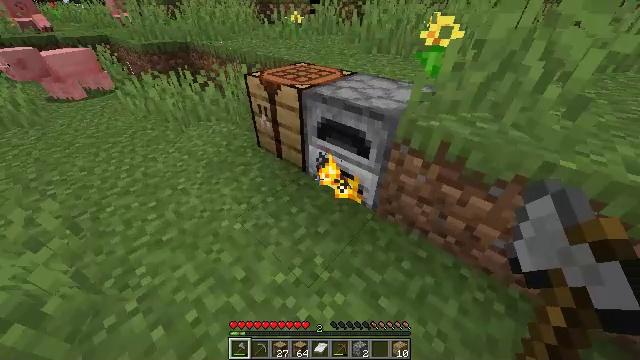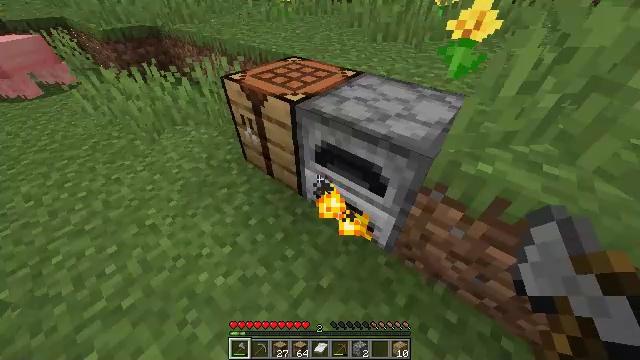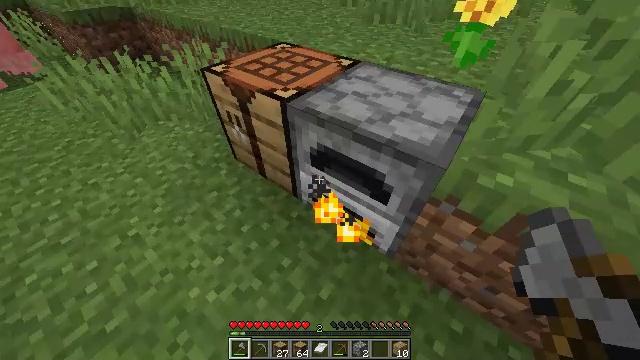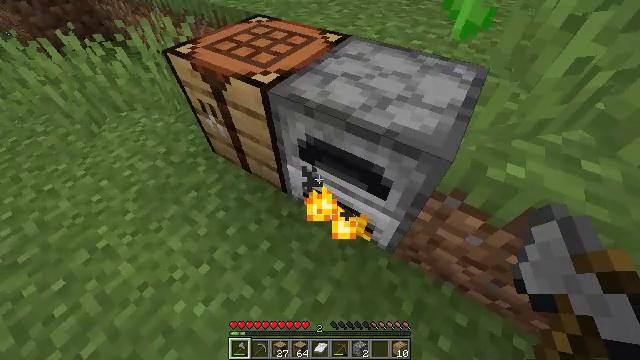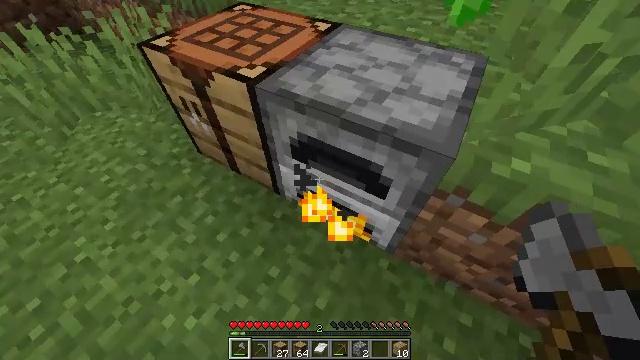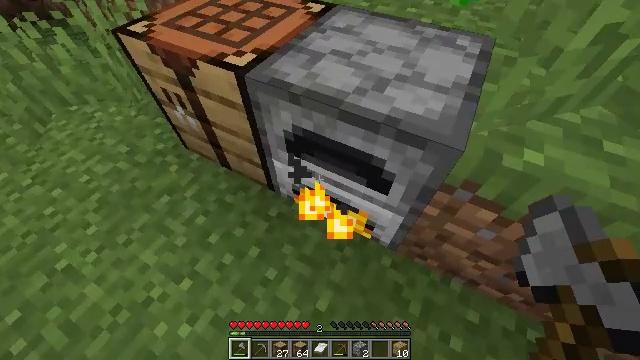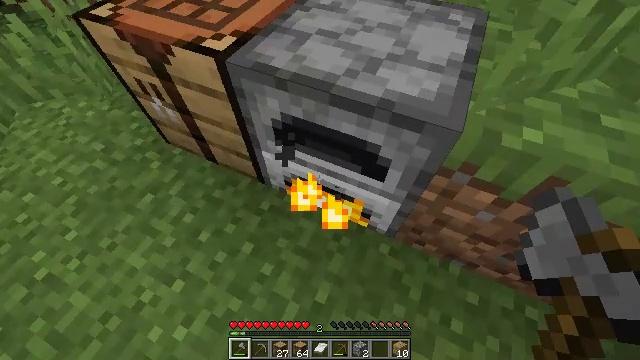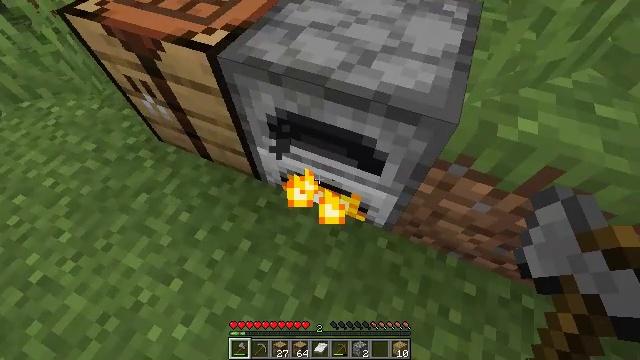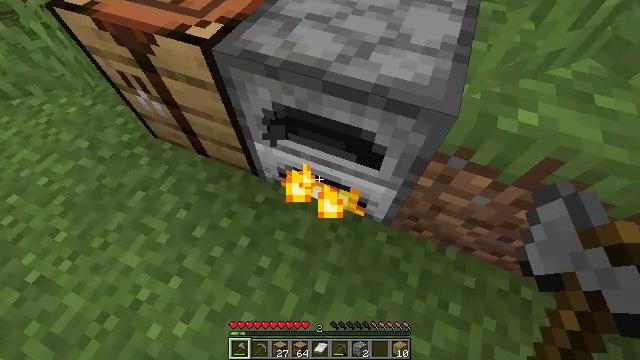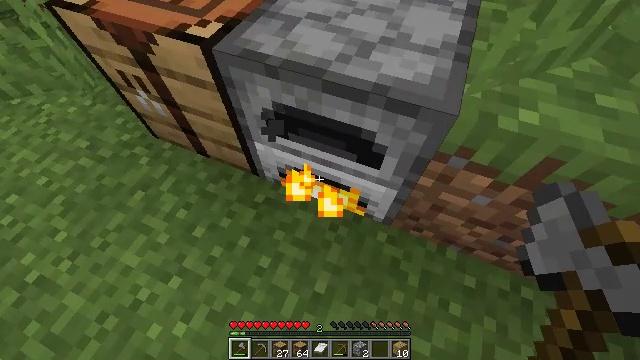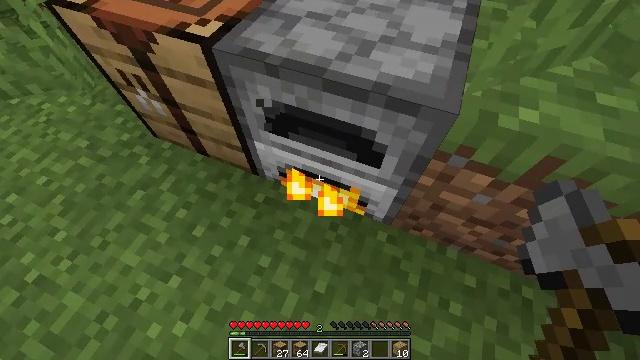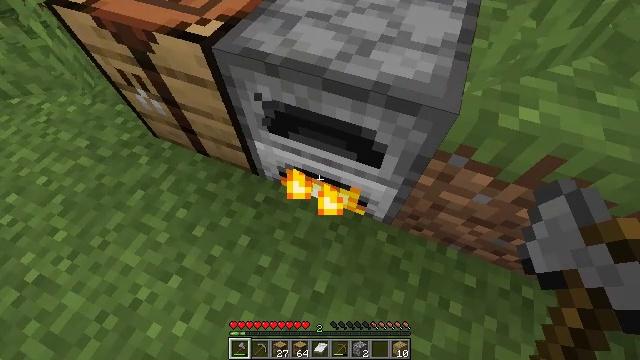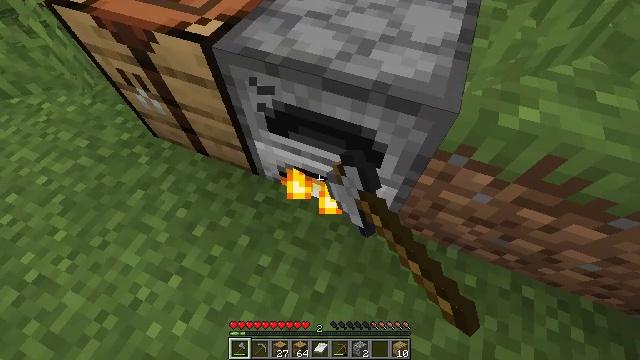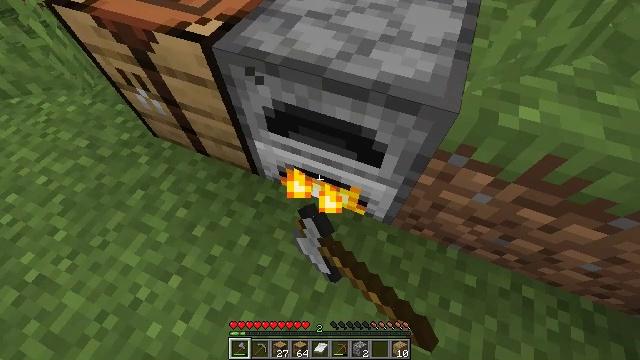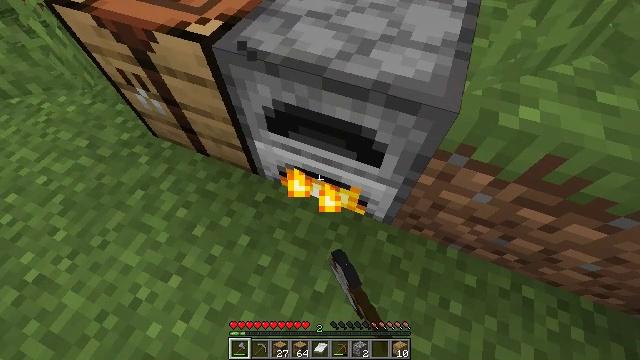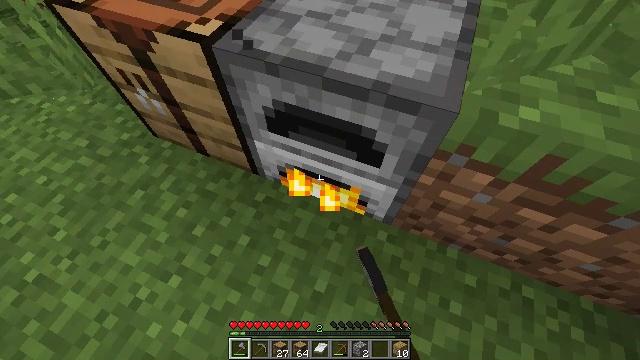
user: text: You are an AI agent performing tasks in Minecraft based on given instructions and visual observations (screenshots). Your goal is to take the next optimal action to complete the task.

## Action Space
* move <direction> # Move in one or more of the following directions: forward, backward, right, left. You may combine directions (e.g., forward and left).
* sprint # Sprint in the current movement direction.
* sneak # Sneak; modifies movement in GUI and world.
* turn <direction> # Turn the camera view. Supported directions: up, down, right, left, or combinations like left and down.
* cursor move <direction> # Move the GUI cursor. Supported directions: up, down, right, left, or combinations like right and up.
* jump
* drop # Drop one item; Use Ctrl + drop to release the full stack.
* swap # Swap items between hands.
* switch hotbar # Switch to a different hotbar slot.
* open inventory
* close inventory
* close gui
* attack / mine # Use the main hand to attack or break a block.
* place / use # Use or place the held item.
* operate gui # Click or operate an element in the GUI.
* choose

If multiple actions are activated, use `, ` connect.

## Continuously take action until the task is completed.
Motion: motion action
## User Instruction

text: Prepare cooked beef in the furnace.
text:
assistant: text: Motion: move forward, turn right and down
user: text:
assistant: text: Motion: turn right and down
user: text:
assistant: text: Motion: turn right and down
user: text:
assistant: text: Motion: turn right and down
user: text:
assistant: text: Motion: turn right and down
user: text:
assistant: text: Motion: turn right and down
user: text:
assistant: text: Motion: turn right and down
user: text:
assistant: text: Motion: turn down
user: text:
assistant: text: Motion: no_op
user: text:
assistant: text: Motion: no_op
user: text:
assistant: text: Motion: use / place
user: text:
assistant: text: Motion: use / place
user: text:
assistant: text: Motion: use / place
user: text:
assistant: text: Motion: no_op
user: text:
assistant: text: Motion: no_op
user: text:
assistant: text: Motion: open gui
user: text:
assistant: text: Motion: no_op
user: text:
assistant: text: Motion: no_op
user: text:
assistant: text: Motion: no_op
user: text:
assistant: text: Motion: cursor move right and up
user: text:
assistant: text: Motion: cursor move right
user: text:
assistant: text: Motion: no_op
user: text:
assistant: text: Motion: no_op
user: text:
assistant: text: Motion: no_op
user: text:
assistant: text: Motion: no_op
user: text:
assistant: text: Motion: no_op
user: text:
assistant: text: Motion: sneak
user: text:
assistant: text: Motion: sneak
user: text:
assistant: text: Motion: sneak
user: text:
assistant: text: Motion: sneak, operate gui